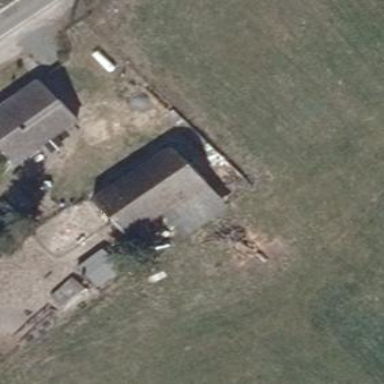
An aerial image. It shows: Rural barn.